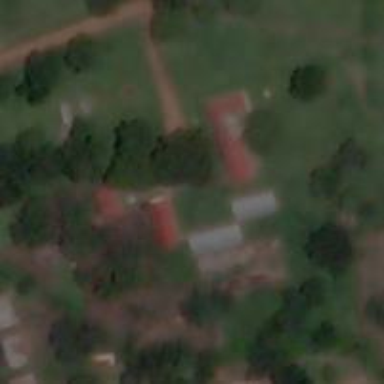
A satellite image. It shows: School.